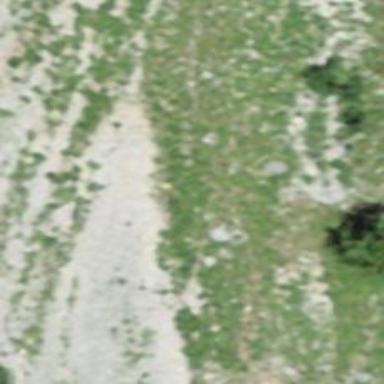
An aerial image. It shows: Natural cliff.